Question: I looked for the build folder under the app folder but couldn't find it.
Anyone got any idea how can I show/find it?
Thanks!
(I'm new to android programming)

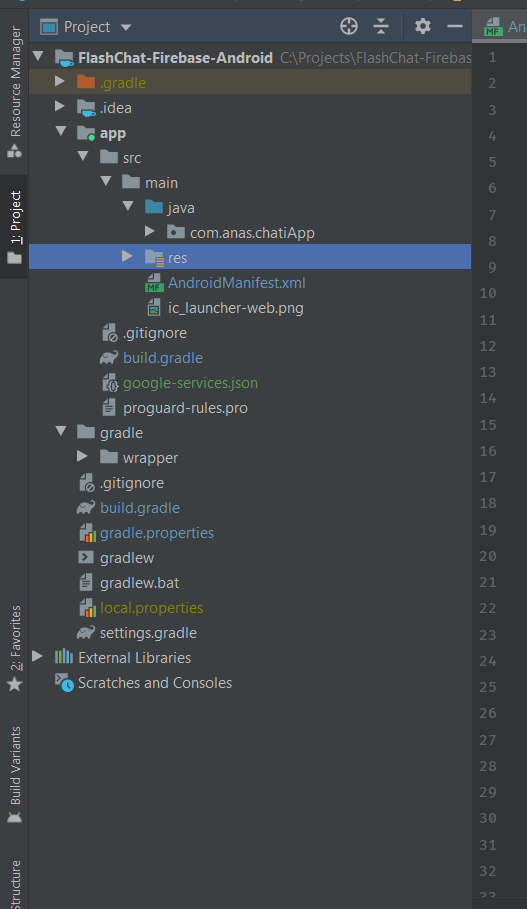
Answer: In order to see the 'build' directory you will first need to build your project, this will then produce the 'build' directory.